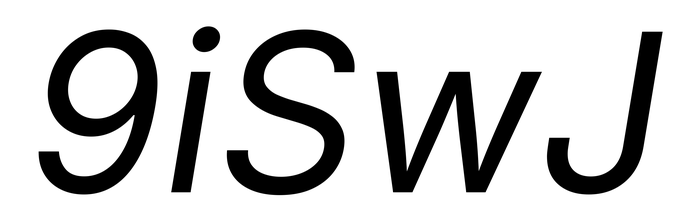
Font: Inter-Italic_Italic